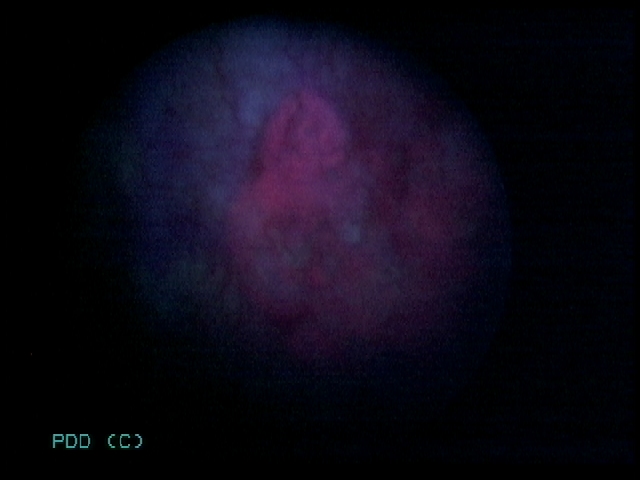
Modality: BLC
Class: Malignant
Subclass: HighGradePapillary
Lesion: L1
Stage: T1
Morphology: Non-papillary
Bladder cancer association: Yes